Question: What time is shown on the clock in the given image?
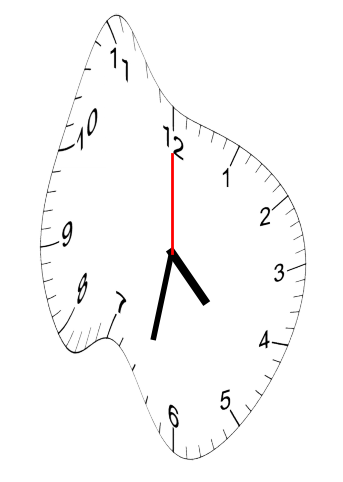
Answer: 04:32:00